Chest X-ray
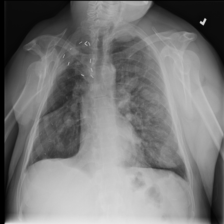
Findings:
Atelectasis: negative
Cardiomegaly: negative
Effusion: negative
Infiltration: negative
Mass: positive
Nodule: positive
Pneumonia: negative
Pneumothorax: negative
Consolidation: negative
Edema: negative
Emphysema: negative
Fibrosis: negative
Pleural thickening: negative
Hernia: negative